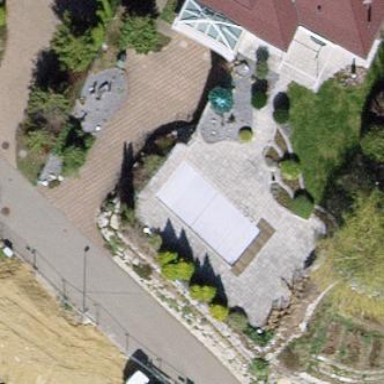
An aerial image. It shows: Swimming pool located in leisure land.